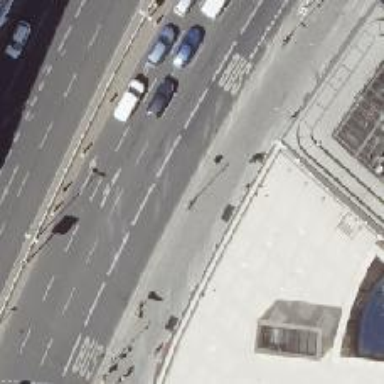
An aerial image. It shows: Sidewalk along the footway.